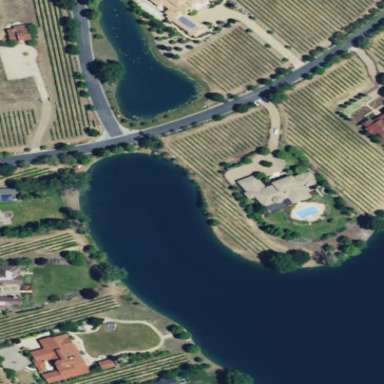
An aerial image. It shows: Vineyard growing grapes.